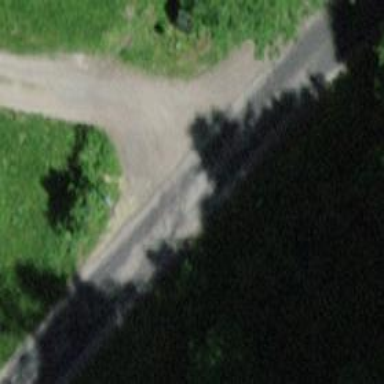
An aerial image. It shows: Guidepost providing information.